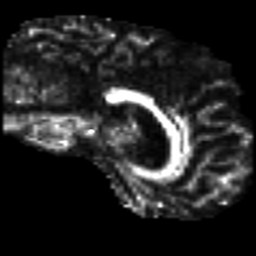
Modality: FA
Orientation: sagittal
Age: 44
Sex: male
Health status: ill
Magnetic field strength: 3 T
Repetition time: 9 s
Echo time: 0.093 s